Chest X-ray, AP view. Patient: 21 years old, sex M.
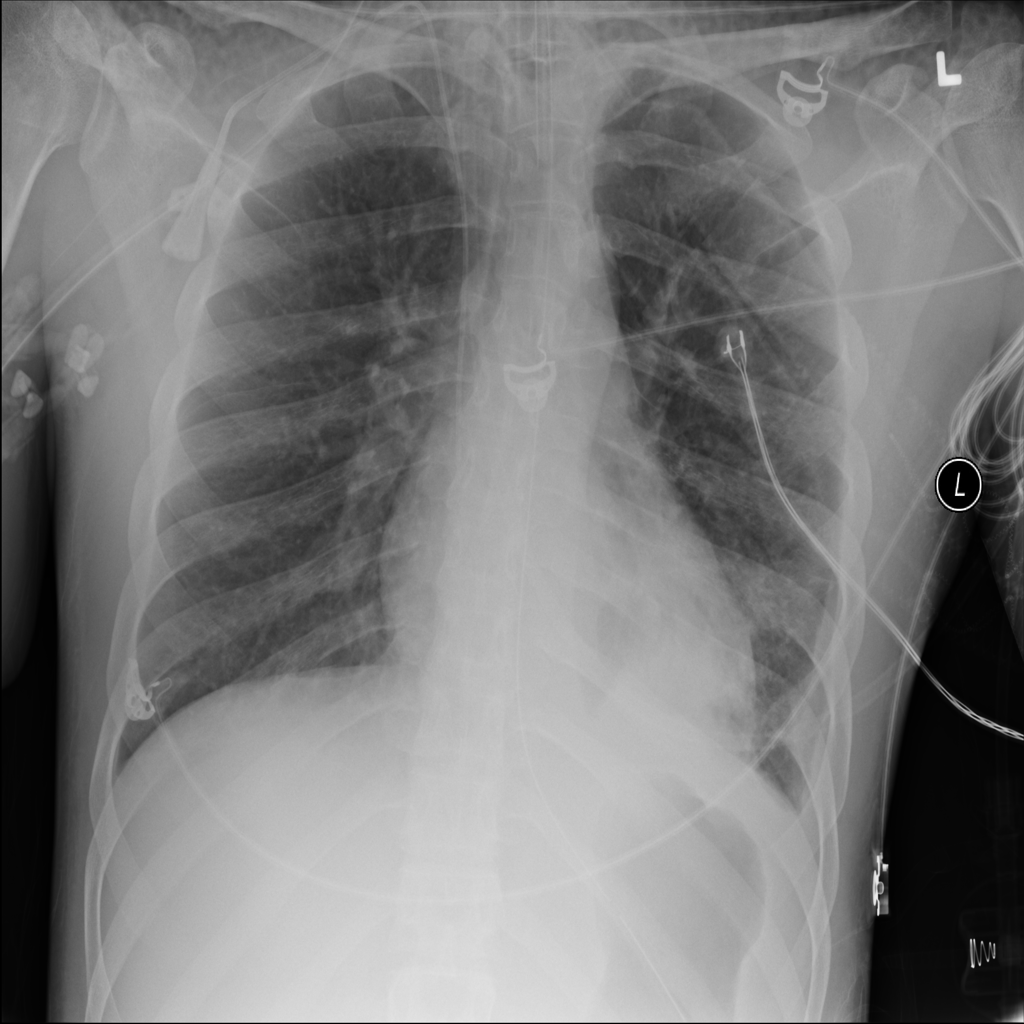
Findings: No Finding